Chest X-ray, PA view. Patient: 52 years old, sex F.
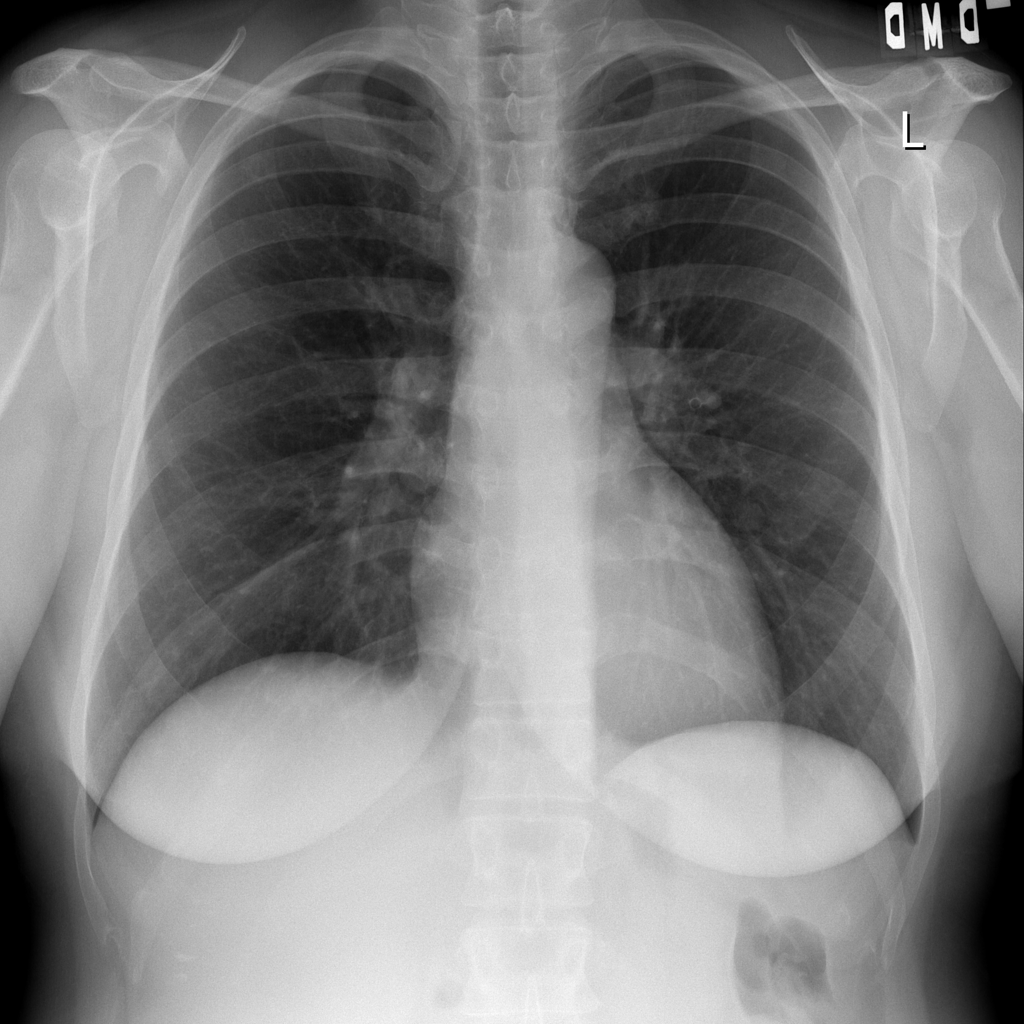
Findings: Nodule